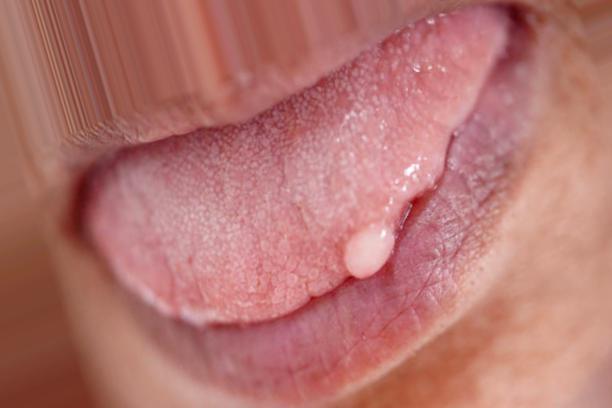
Condition: Mouth Ulcer